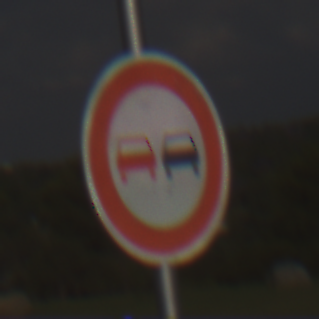
Verkehrszeichen: Ueberholverbot
Umgebung: Outdoor, Nature
Tageszeit: MorningAfternoon
Wetter: PartlyCloudy
Licht: Natural
Jahreszeit: NotSpecified
Kontrast: HighContrast